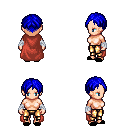
a pixel art fantasy rpg character, female body template, human, light skin, maroon cape, gold greaves, blue parted hairstyle, white cloth bandages, black slippers, four views (front, back, left, right), 2x2 character sprite sheet, small pixel art, hard edges, no anti-aliasing